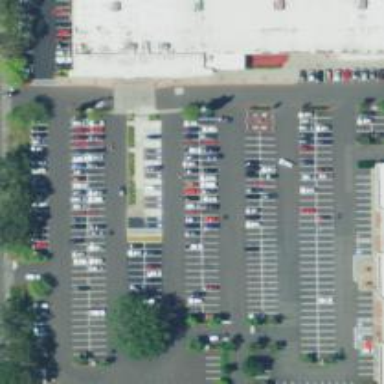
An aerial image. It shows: Parking space is available.